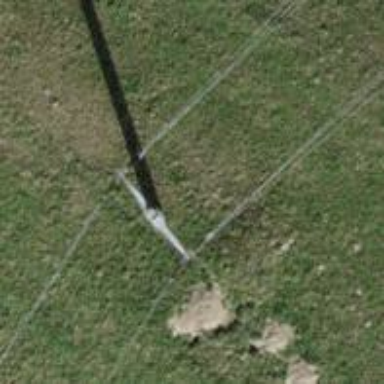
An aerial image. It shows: Concrete power pole.